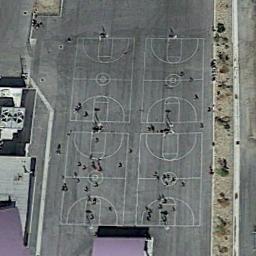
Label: basketball_court